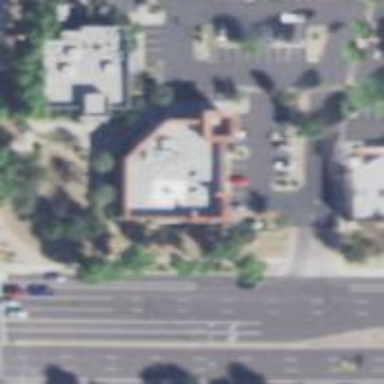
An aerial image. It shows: Healthcare clinic.